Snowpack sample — Buffalo Mountain, Silverthorne, Colorado, USA (2/22/26, 2:02 PM MST)
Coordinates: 39.622, -106.113
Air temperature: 33 °F
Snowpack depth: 63 cm
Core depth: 20 cm
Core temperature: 24.8 °F
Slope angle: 11°, slope face: 116°
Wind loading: low
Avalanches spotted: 0
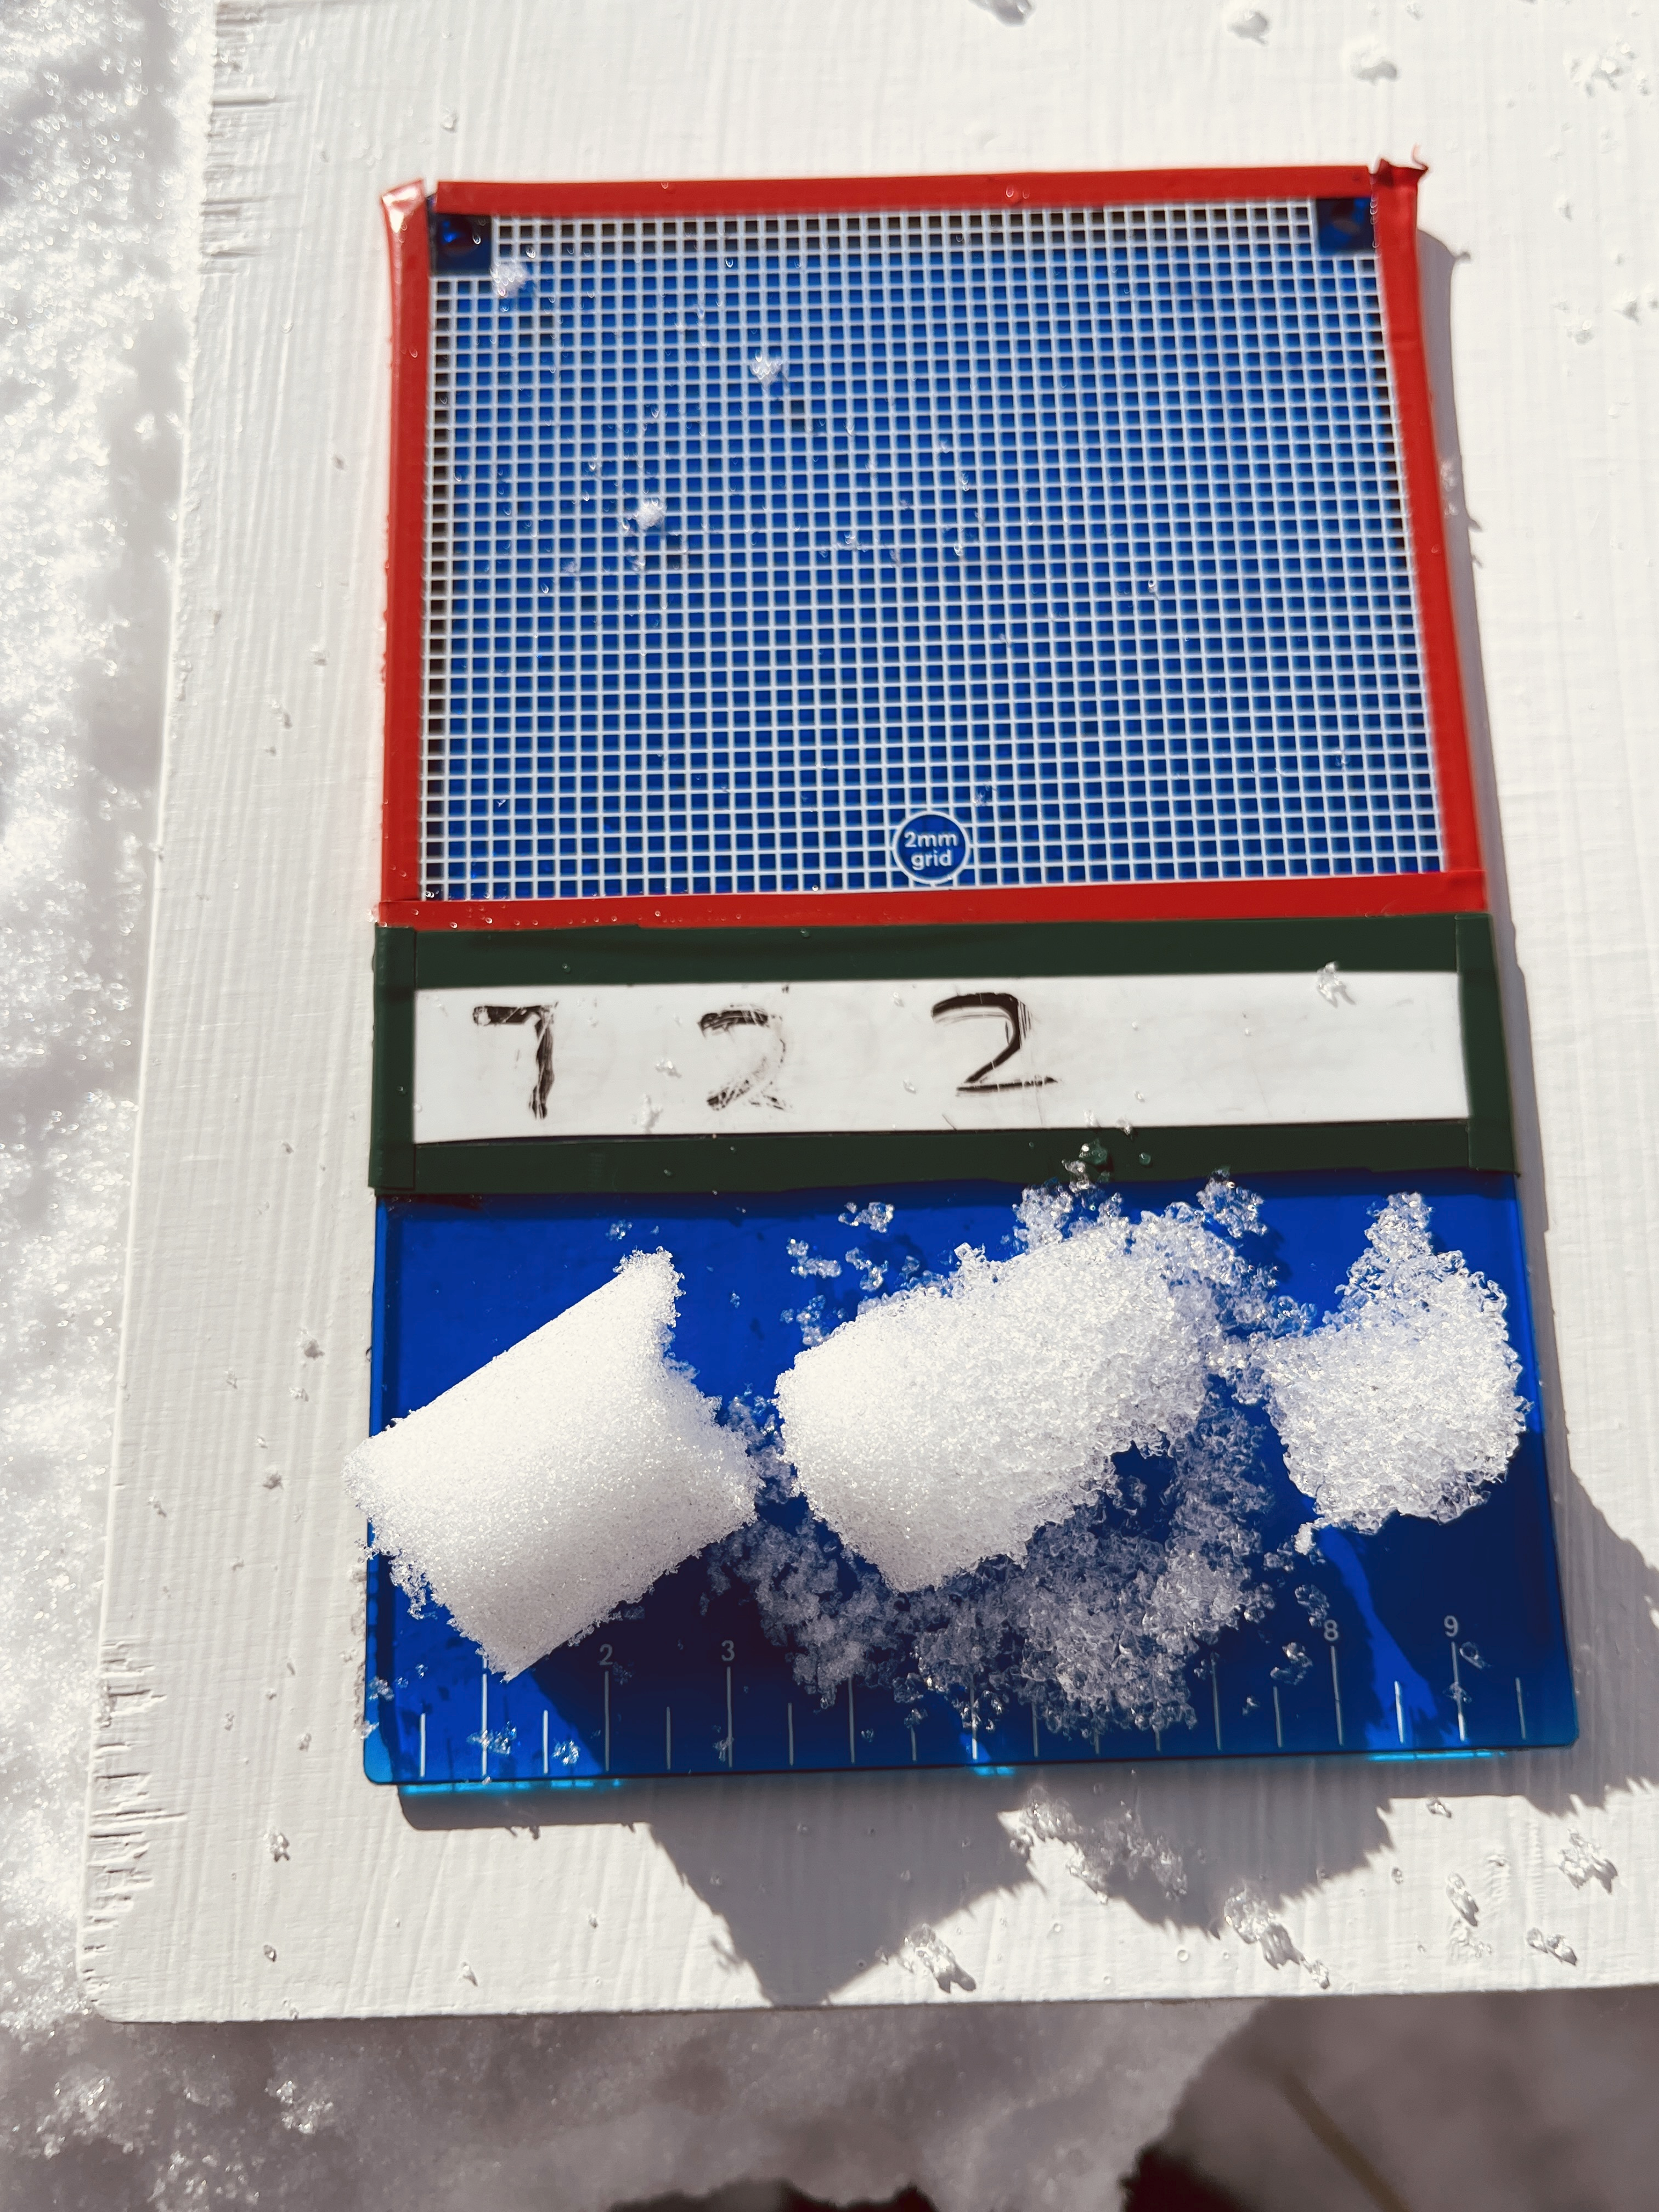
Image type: crystal_card
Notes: In a firebreak similar to site 1, minimal wind loading with no spotted avalanches (not many faces in view though)